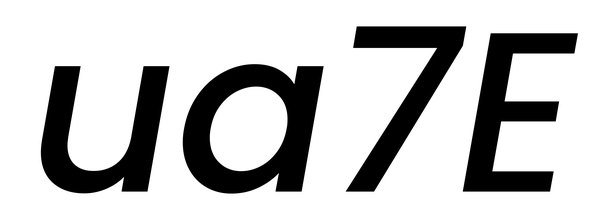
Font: Poppins-MediumItalic